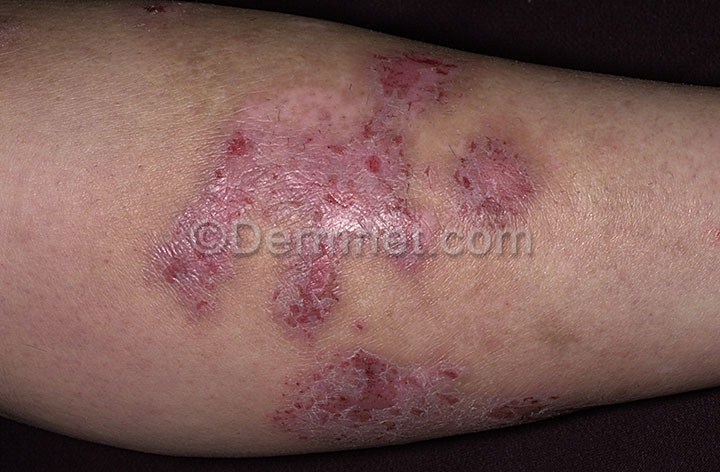
Disease: Eczema Photos